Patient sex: M
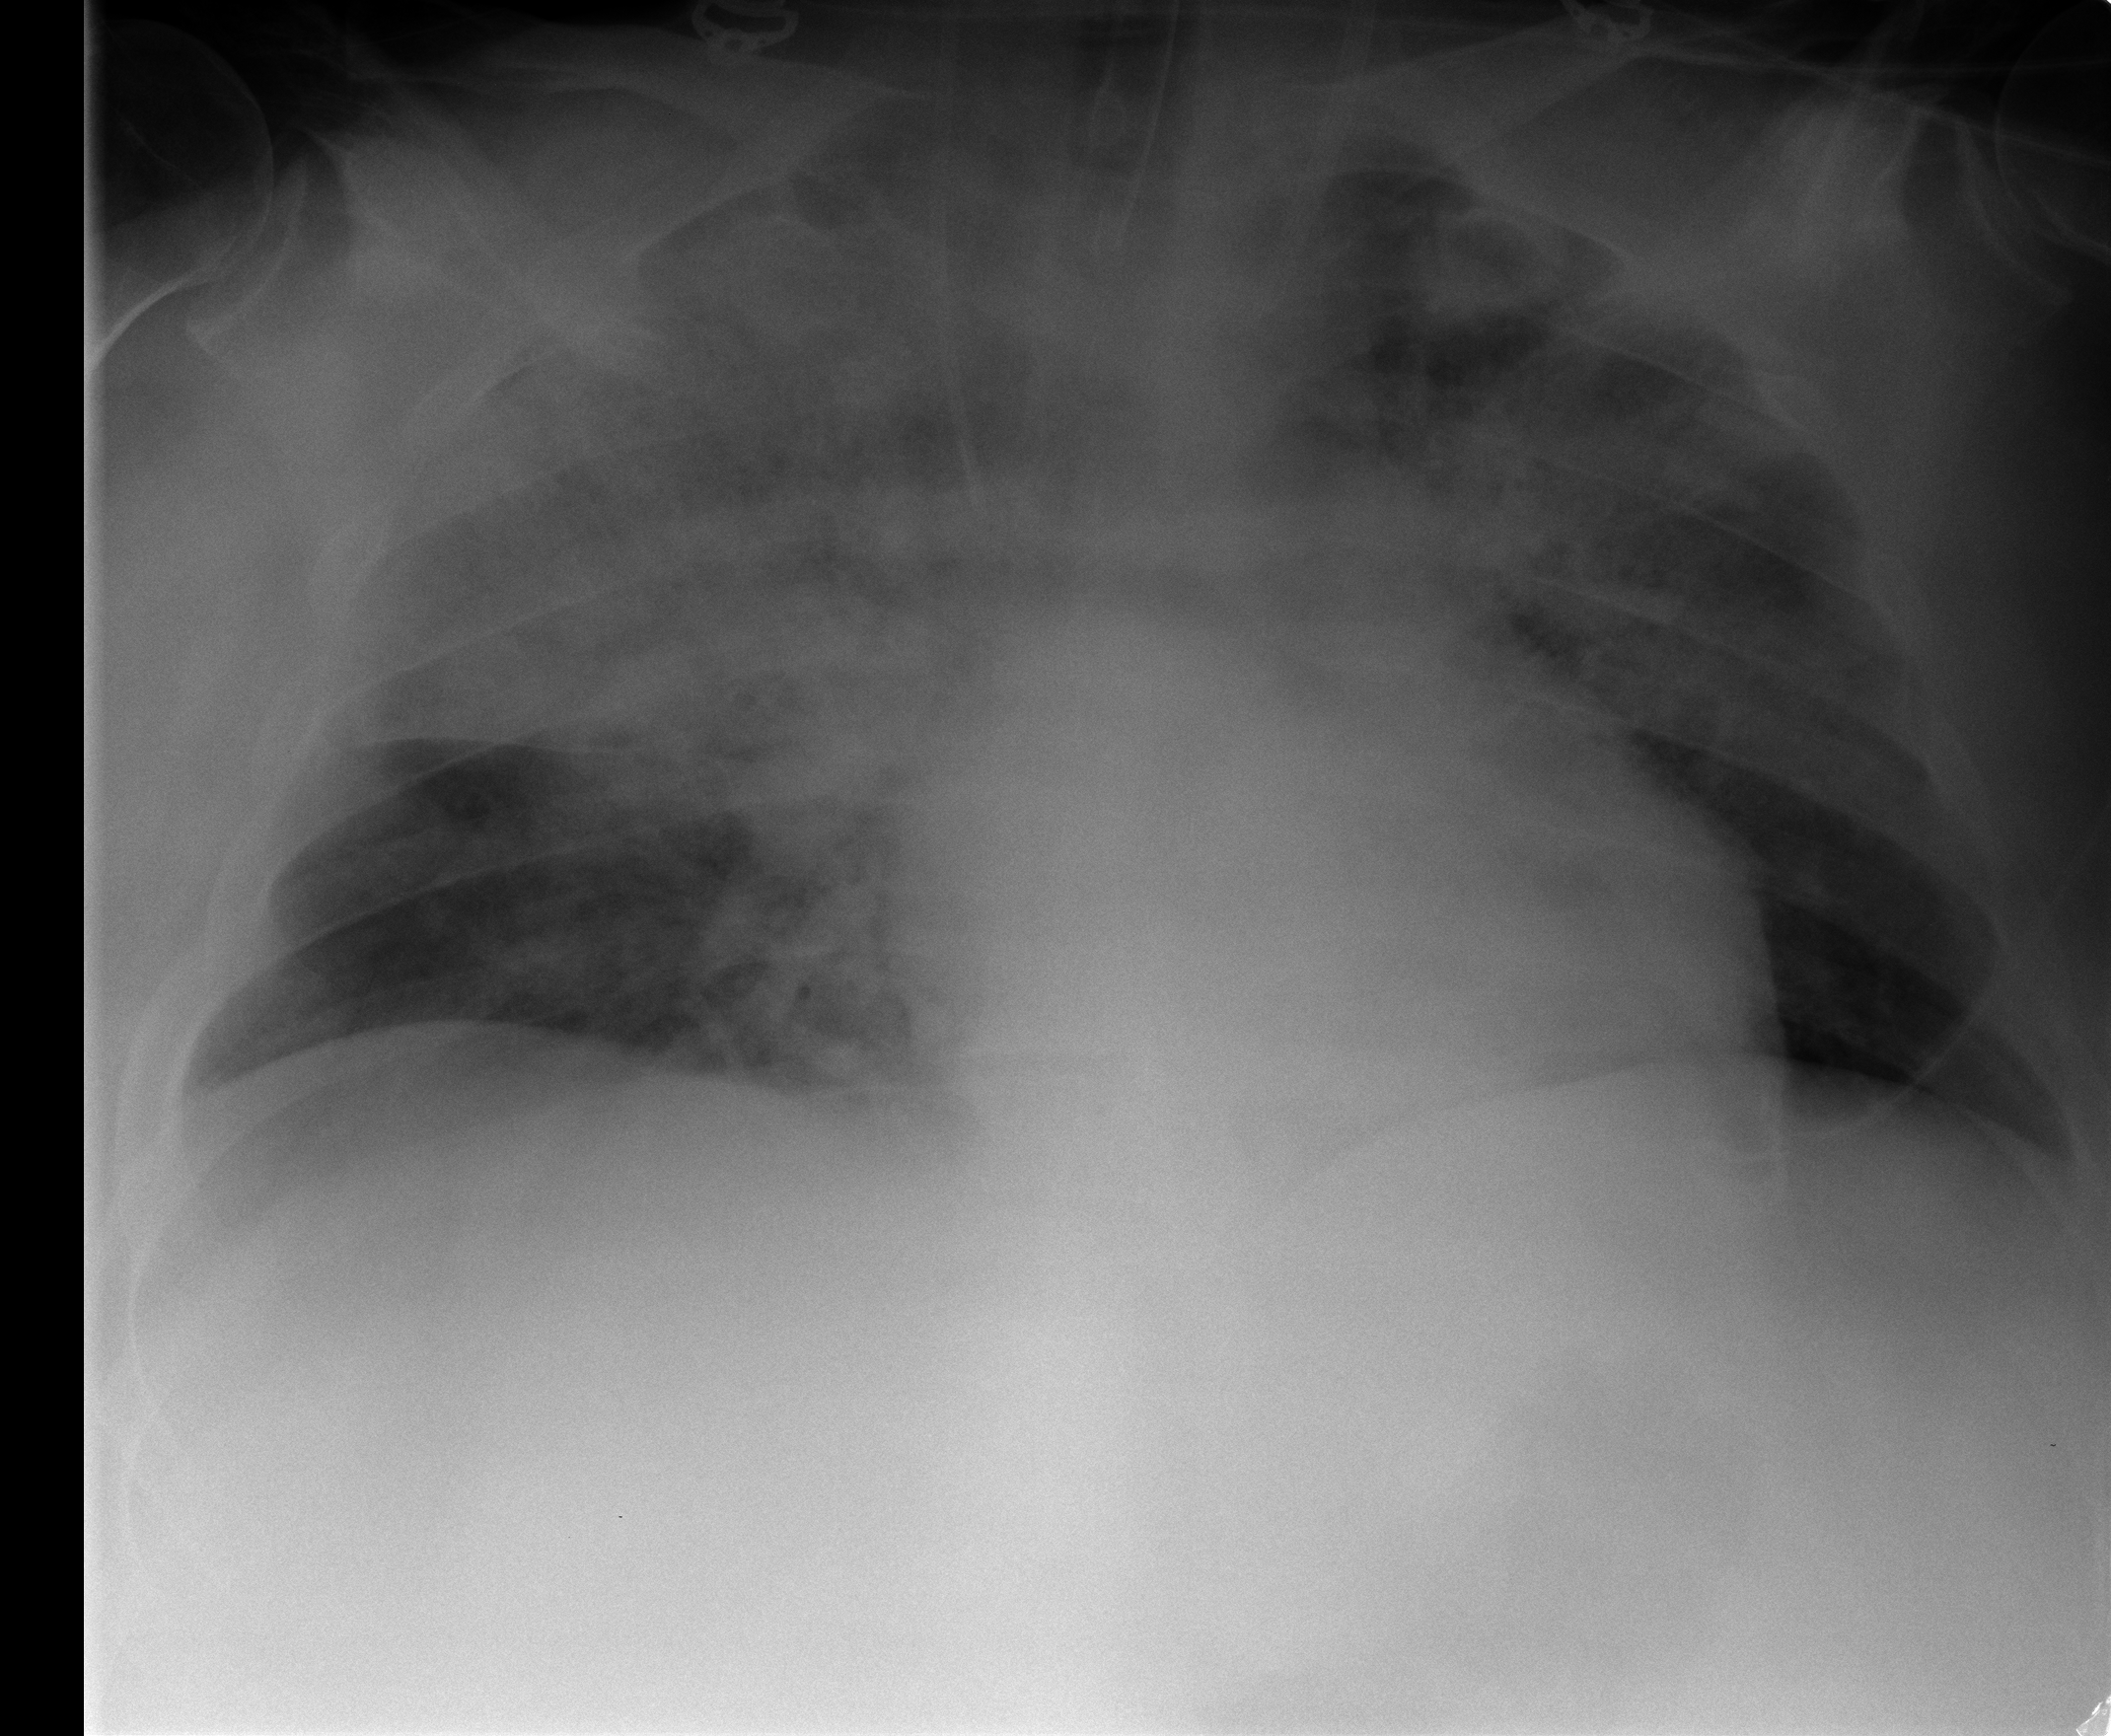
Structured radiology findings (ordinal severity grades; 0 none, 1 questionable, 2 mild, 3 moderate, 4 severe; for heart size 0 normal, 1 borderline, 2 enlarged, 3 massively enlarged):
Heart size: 0
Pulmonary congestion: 3
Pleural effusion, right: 0
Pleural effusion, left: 0
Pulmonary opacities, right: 3
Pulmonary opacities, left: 3
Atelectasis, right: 0
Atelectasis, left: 0